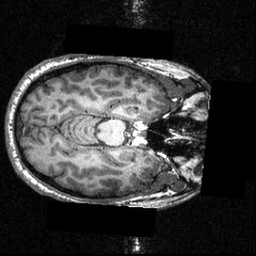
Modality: T1w
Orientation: axial
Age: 23
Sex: male
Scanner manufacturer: siemens
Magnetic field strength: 3.951 T
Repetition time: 1.5 s
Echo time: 0.00335 s